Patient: sex M, age 78
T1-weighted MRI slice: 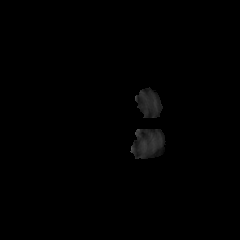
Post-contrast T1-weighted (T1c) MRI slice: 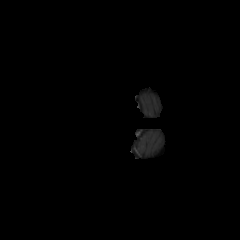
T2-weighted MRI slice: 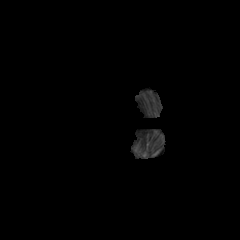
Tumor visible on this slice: no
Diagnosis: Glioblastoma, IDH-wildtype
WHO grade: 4